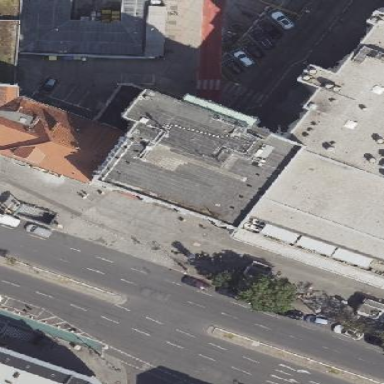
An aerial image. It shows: Part of building.